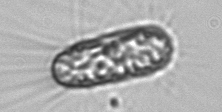
Label: Corethron_hystrix